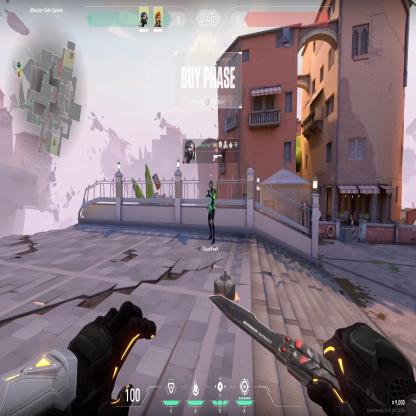
Label: dropped spike ; teammate